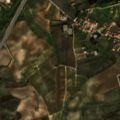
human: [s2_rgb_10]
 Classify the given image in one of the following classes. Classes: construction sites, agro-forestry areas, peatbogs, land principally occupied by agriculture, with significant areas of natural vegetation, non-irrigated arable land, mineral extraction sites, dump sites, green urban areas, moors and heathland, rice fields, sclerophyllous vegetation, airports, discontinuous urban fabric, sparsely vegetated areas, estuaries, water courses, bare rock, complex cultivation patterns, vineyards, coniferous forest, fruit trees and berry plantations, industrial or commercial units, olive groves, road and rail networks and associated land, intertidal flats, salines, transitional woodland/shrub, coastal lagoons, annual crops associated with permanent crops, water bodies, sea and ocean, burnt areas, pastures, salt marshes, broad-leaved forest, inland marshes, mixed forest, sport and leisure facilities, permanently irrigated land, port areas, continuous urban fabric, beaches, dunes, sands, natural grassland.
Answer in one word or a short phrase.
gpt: discontinuous urban fabric, vineyards, olive groves, complex cultivation patterns, transitional woodland/shrub